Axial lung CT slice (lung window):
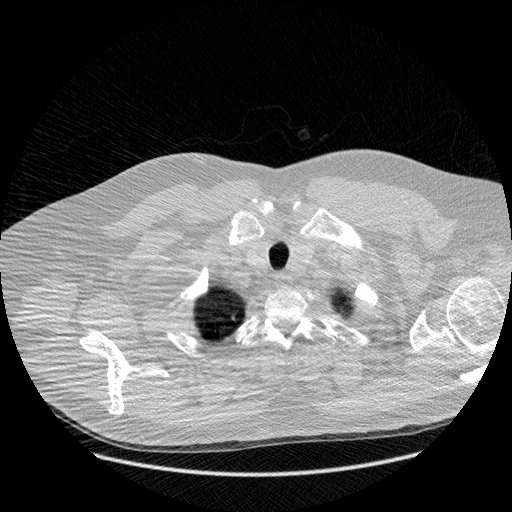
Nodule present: no